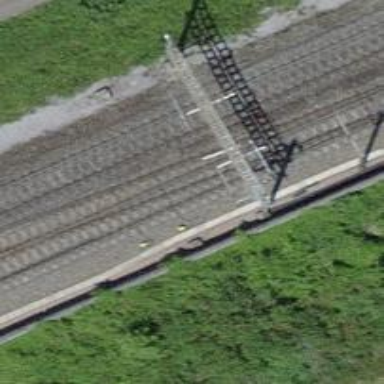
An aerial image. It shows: Railway siding with one electrified track and contact line for powering the train.